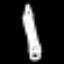
Label: pencil